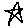
Label: star